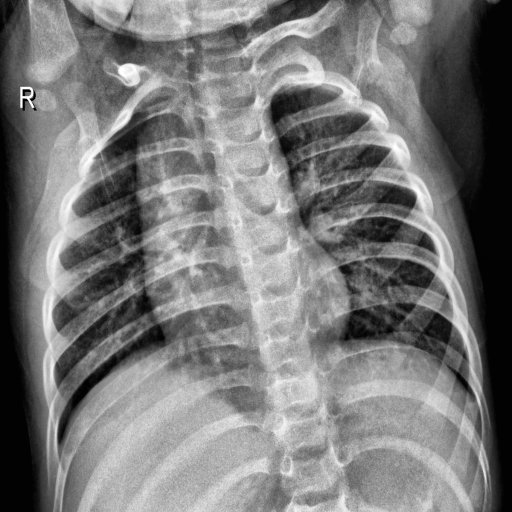
Finding: NORMAL